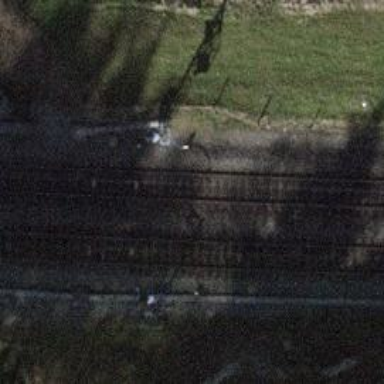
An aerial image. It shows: Railway signal.